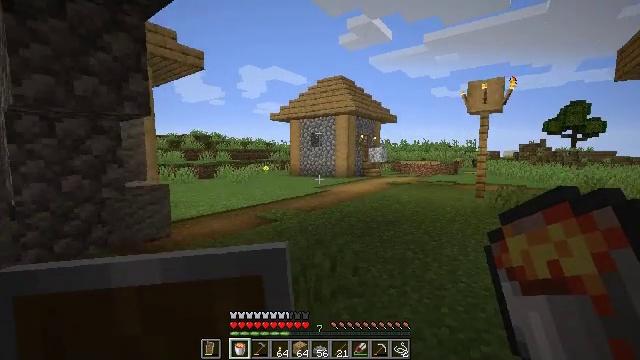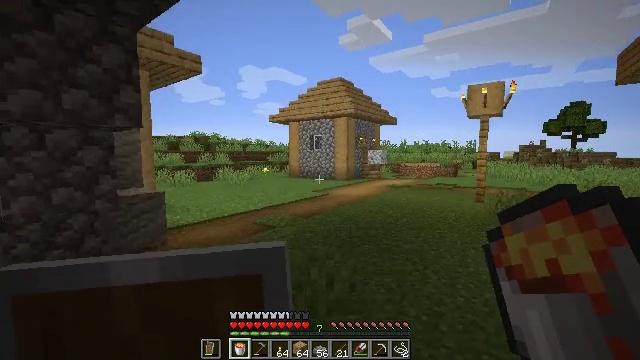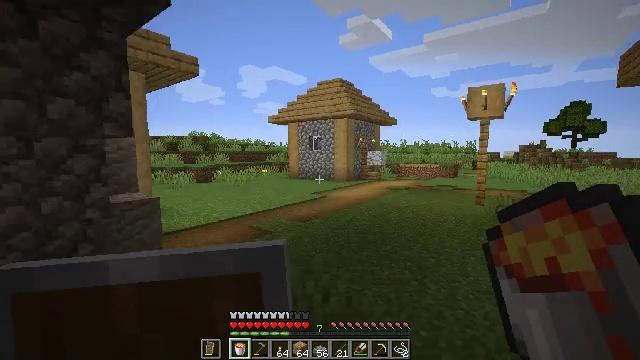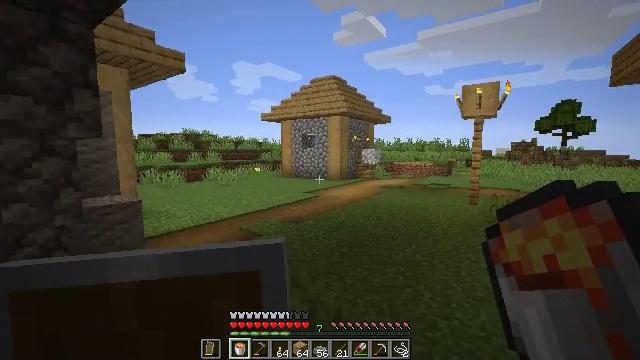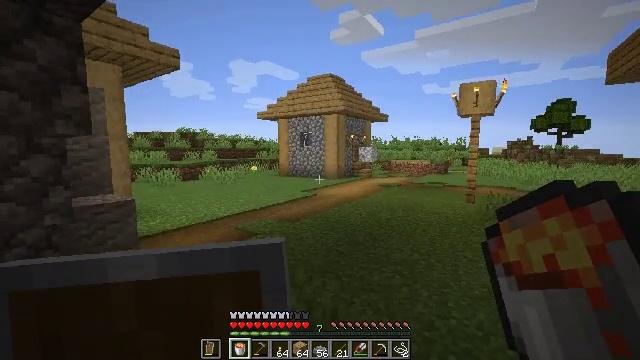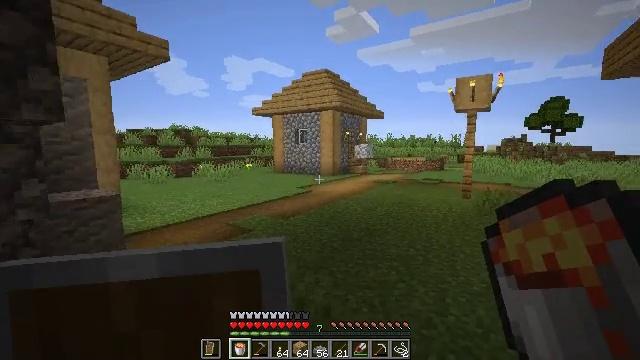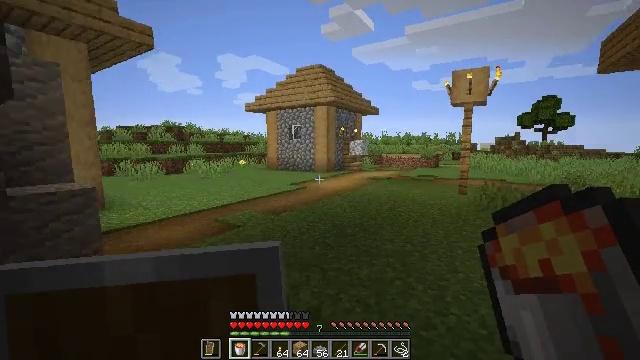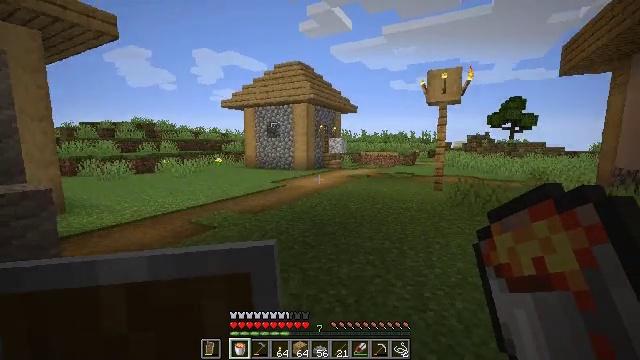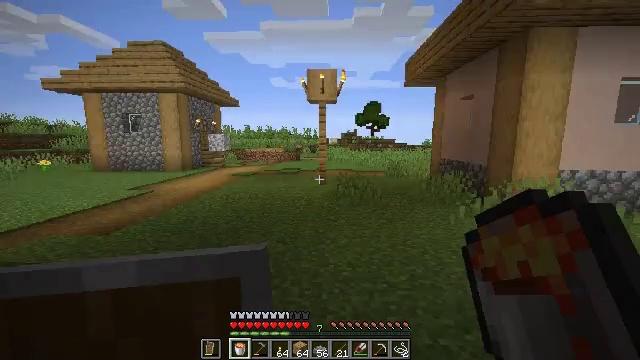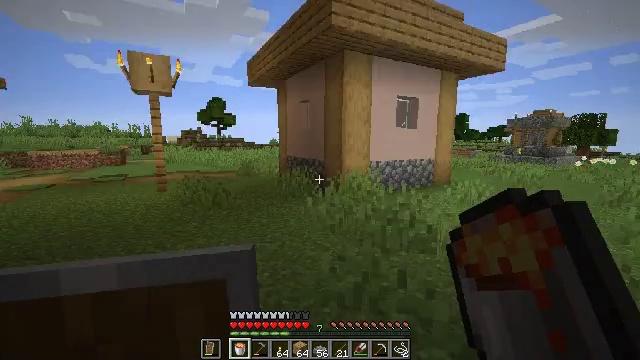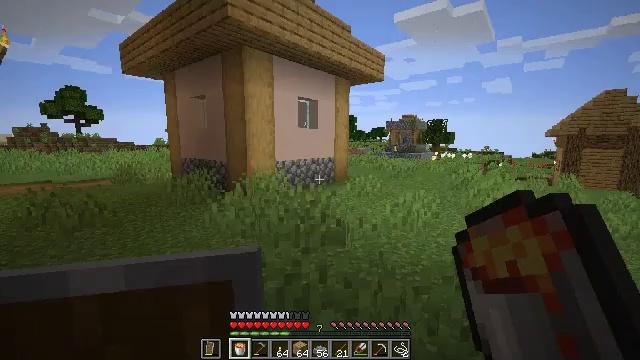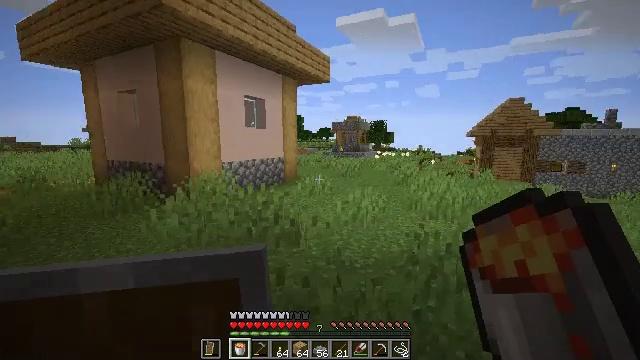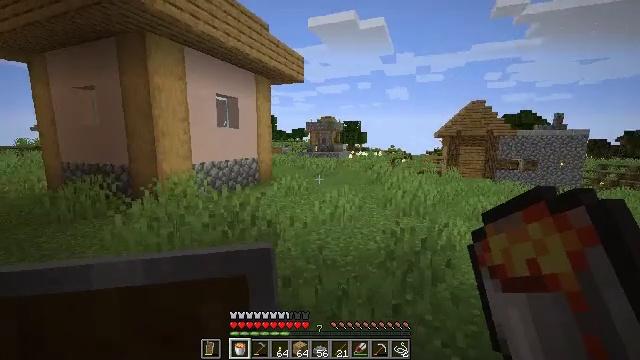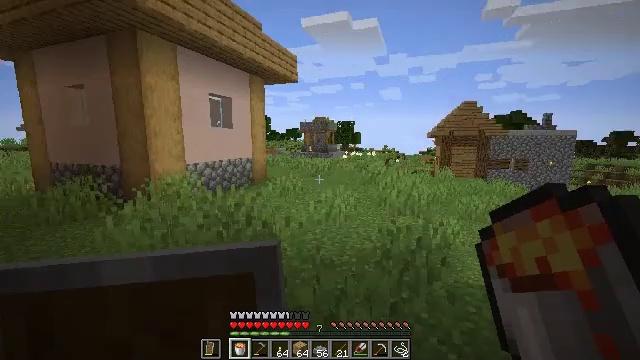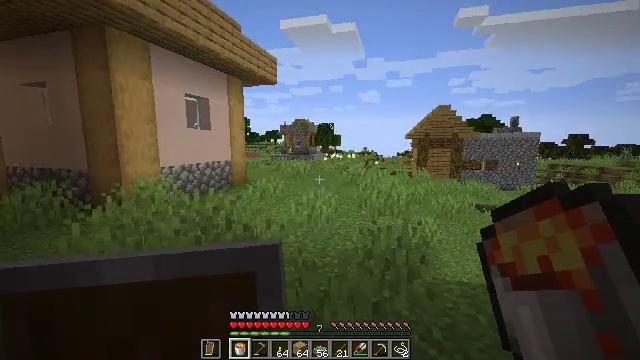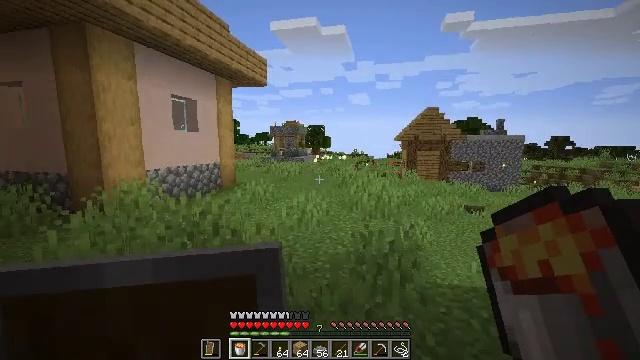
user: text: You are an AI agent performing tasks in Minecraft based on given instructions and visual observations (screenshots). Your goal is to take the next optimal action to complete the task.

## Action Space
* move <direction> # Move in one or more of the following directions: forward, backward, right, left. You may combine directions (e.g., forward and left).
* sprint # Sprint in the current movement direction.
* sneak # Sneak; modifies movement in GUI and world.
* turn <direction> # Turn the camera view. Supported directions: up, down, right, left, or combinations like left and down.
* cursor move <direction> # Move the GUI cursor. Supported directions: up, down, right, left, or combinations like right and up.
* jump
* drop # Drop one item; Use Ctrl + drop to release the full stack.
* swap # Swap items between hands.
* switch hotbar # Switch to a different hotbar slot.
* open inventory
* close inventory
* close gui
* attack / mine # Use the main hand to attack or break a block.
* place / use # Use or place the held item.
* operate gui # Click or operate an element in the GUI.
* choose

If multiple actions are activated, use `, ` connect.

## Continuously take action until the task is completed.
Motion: motion action
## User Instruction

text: Break the bell in the village.
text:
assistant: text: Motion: move forward, jump
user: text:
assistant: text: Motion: move forward
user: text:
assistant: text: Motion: move forward, turn right
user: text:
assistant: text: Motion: move forward
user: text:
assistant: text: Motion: move forward
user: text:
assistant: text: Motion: move forward, turn right
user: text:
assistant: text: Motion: move forward, turn right
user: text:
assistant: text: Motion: move forward, turn right
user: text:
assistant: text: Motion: turn right
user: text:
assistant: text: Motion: turn right
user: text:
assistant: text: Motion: turn right
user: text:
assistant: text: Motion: turn right
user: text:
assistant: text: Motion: turn right
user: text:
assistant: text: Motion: turn right
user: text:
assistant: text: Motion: move forward, turn right
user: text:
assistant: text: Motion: move forward, turn right
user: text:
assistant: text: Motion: no_op
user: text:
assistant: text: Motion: move forward
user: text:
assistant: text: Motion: move forward
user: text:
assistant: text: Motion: move forward, turn right
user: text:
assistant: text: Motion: move forward, turn right
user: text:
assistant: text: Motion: move forward
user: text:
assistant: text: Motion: move forward
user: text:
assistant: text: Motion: move forward
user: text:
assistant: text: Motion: move forward
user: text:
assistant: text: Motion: move forward
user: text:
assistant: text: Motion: move forward
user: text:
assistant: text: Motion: move forward
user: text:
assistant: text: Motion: move forward
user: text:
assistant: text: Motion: move forward